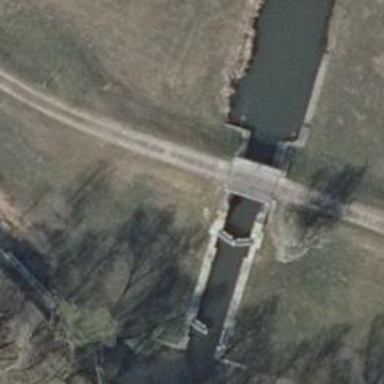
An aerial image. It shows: Lock gate along waterway.